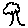
Label: tree